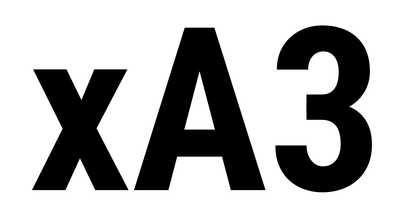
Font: Roboto_Condensed_Bold